Field crop: maize
Growth stage: 2
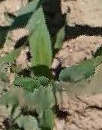
Species: maize